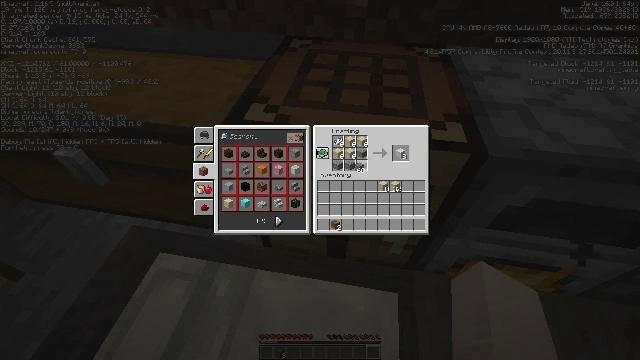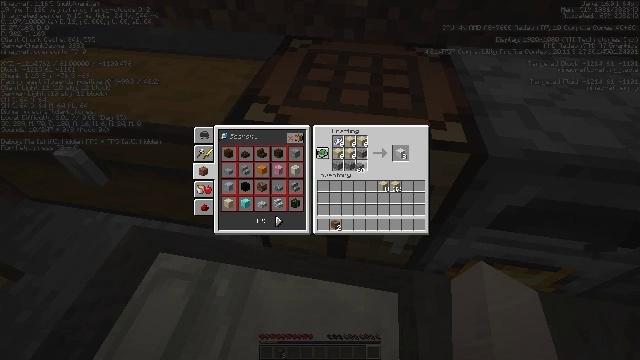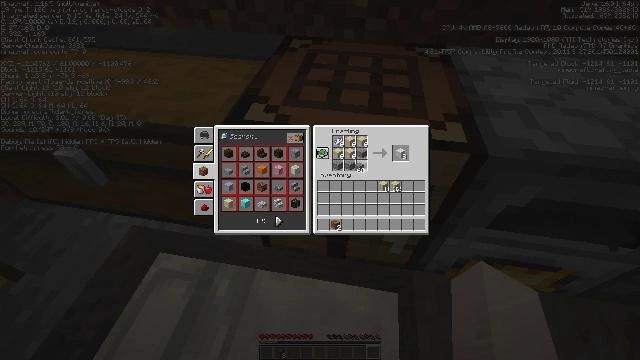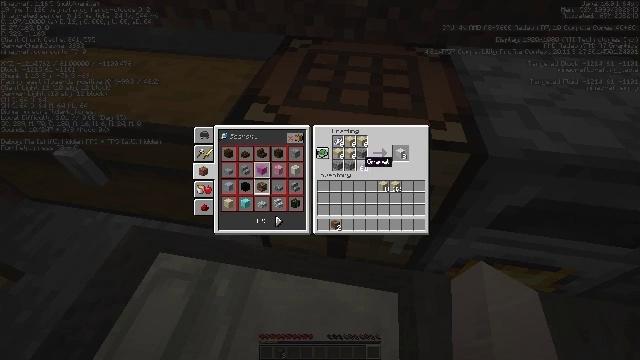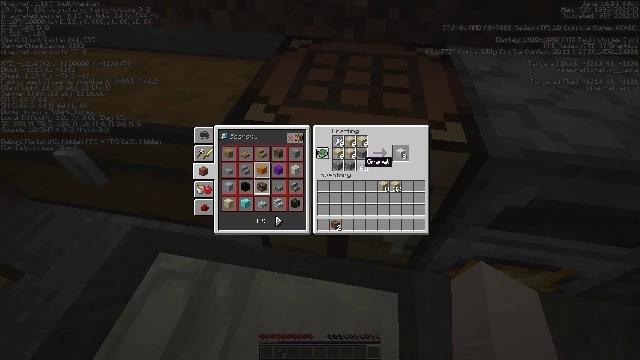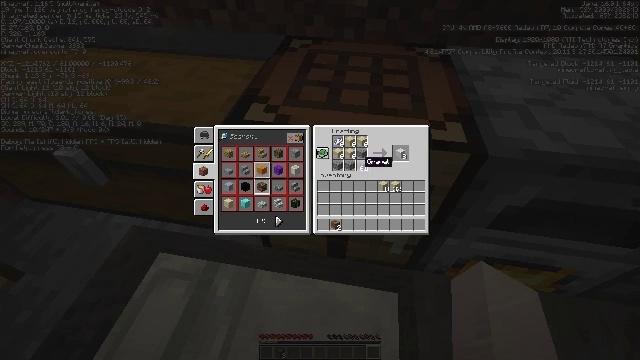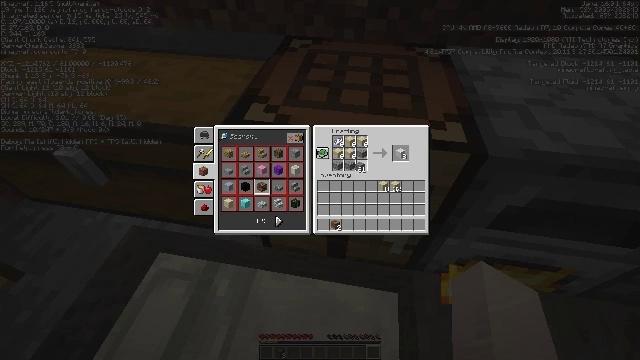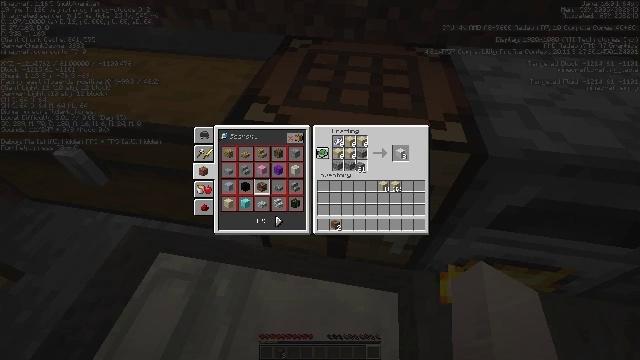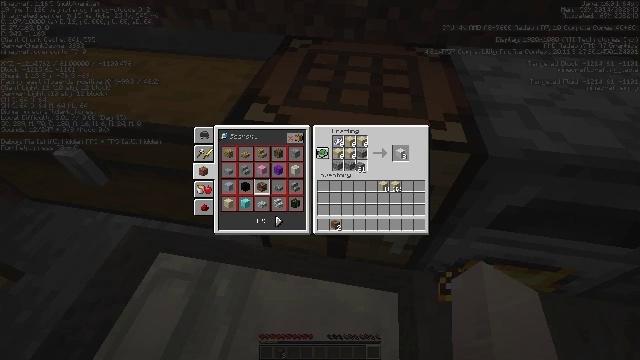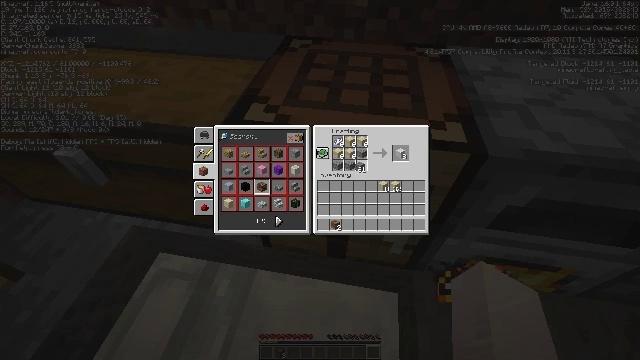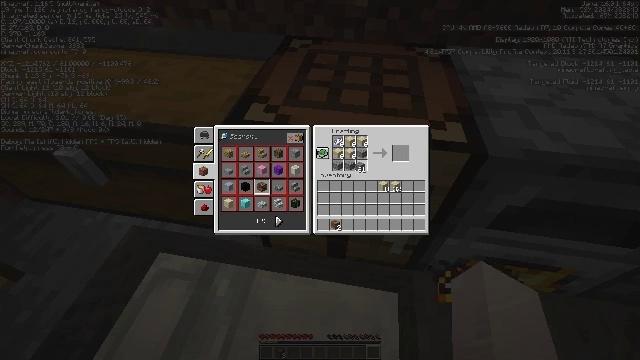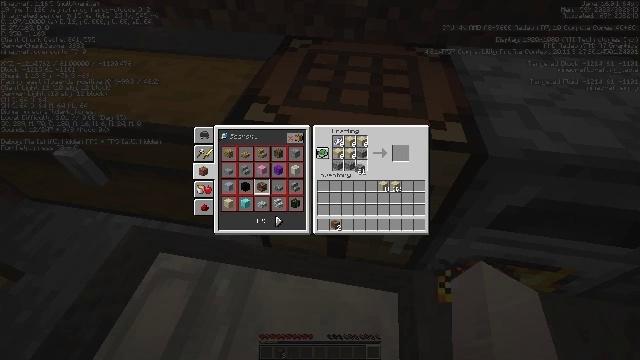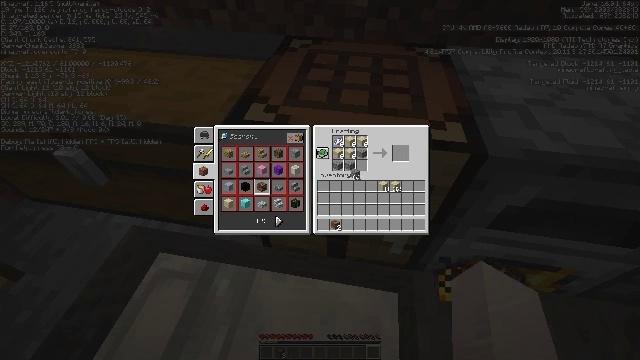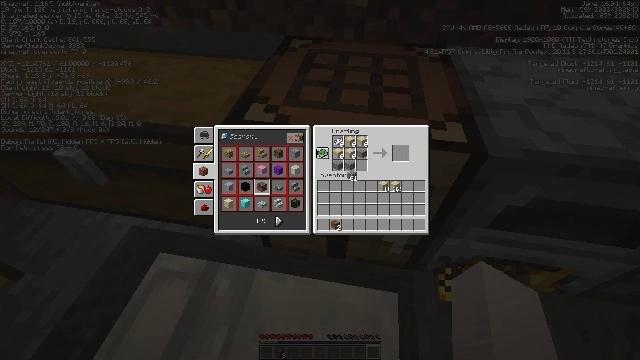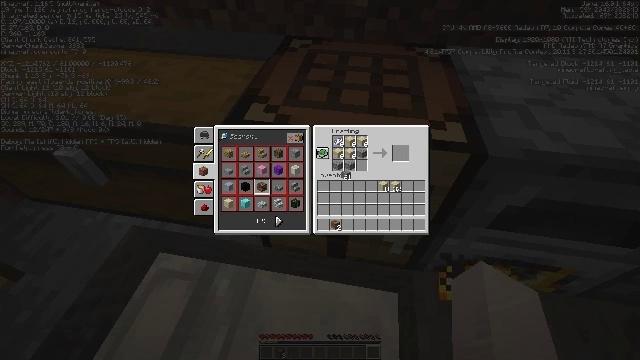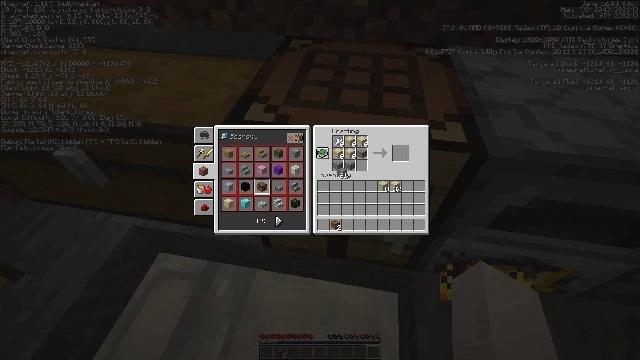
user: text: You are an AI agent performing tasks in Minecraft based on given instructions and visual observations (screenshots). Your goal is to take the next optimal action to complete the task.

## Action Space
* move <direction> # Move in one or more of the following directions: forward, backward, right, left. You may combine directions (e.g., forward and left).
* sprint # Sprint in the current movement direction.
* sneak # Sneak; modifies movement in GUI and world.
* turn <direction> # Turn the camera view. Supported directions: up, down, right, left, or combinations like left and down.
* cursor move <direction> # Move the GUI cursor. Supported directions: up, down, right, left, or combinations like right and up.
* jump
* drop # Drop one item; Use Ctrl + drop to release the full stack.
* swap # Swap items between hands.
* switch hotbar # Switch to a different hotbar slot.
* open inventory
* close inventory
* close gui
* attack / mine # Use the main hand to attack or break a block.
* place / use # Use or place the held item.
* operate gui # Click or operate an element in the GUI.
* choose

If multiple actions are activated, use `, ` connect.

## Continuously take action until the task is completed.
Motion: motion action
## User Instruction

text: Use the crafting table to craft white concrete powder.
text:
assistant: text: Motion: attack / mine
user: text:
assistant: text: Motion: attack / mine
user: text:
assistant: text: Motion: no_op
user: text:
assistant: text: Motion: no_op
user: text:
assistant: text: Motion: no_op
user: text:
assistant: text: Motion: attack / mine
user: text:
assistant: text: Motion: attack / mine
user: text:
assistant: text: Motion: attack / mine
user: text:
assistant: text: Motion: no_op
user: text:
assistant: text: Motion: no_op
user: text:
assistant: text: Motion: no_op
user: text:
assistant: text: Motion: turn down
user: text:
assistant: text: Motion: no_op
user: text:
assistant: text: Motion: turn left
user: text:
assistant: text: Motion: no_op
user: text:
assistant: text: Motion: no_op
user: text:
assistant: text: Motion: no_op
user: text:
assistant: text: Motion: no_op
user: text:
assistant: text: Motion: no_op
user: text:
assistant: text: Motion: no_op
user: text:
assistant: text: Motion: turn right
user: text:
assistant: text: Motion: no_op
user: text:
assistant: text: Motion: no_op
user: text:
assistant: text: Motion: no_op
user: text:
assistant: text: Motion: no_op
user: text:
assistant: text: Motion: no_op
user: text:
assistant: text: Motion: no_op
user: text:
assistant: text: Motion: no_op
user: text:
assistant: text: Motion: attack / mine
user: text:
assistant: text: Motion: attack / mine